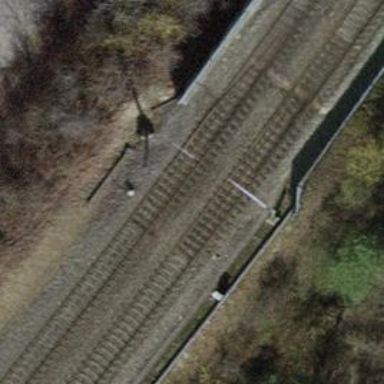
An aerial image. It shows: Single railway track with electrification through contact line.